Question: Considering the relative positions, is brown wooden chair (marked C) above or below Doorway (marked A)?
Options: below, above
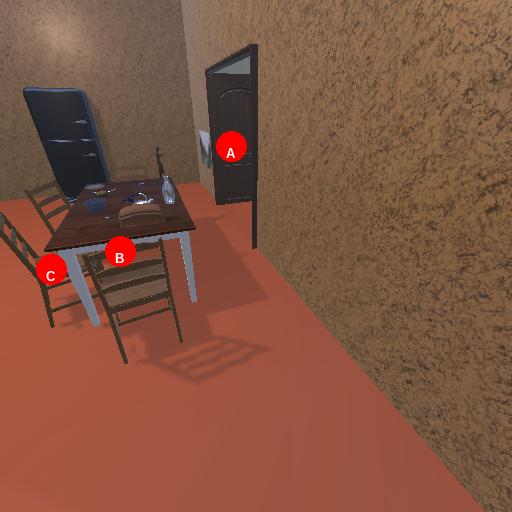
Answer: below